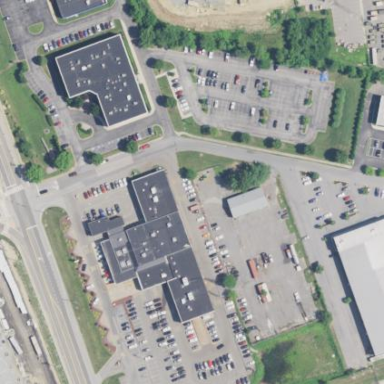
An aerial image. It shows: Car shop building.